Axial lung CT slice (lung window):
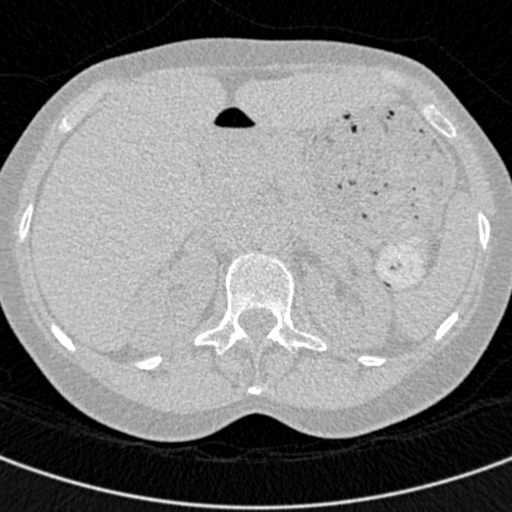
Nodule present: no